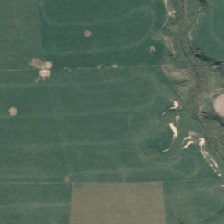
Land cover: shortrotation_cropland